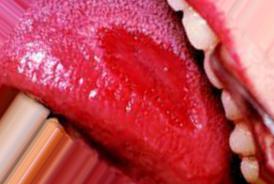
Condition: Mouth Ulcer